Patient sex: M
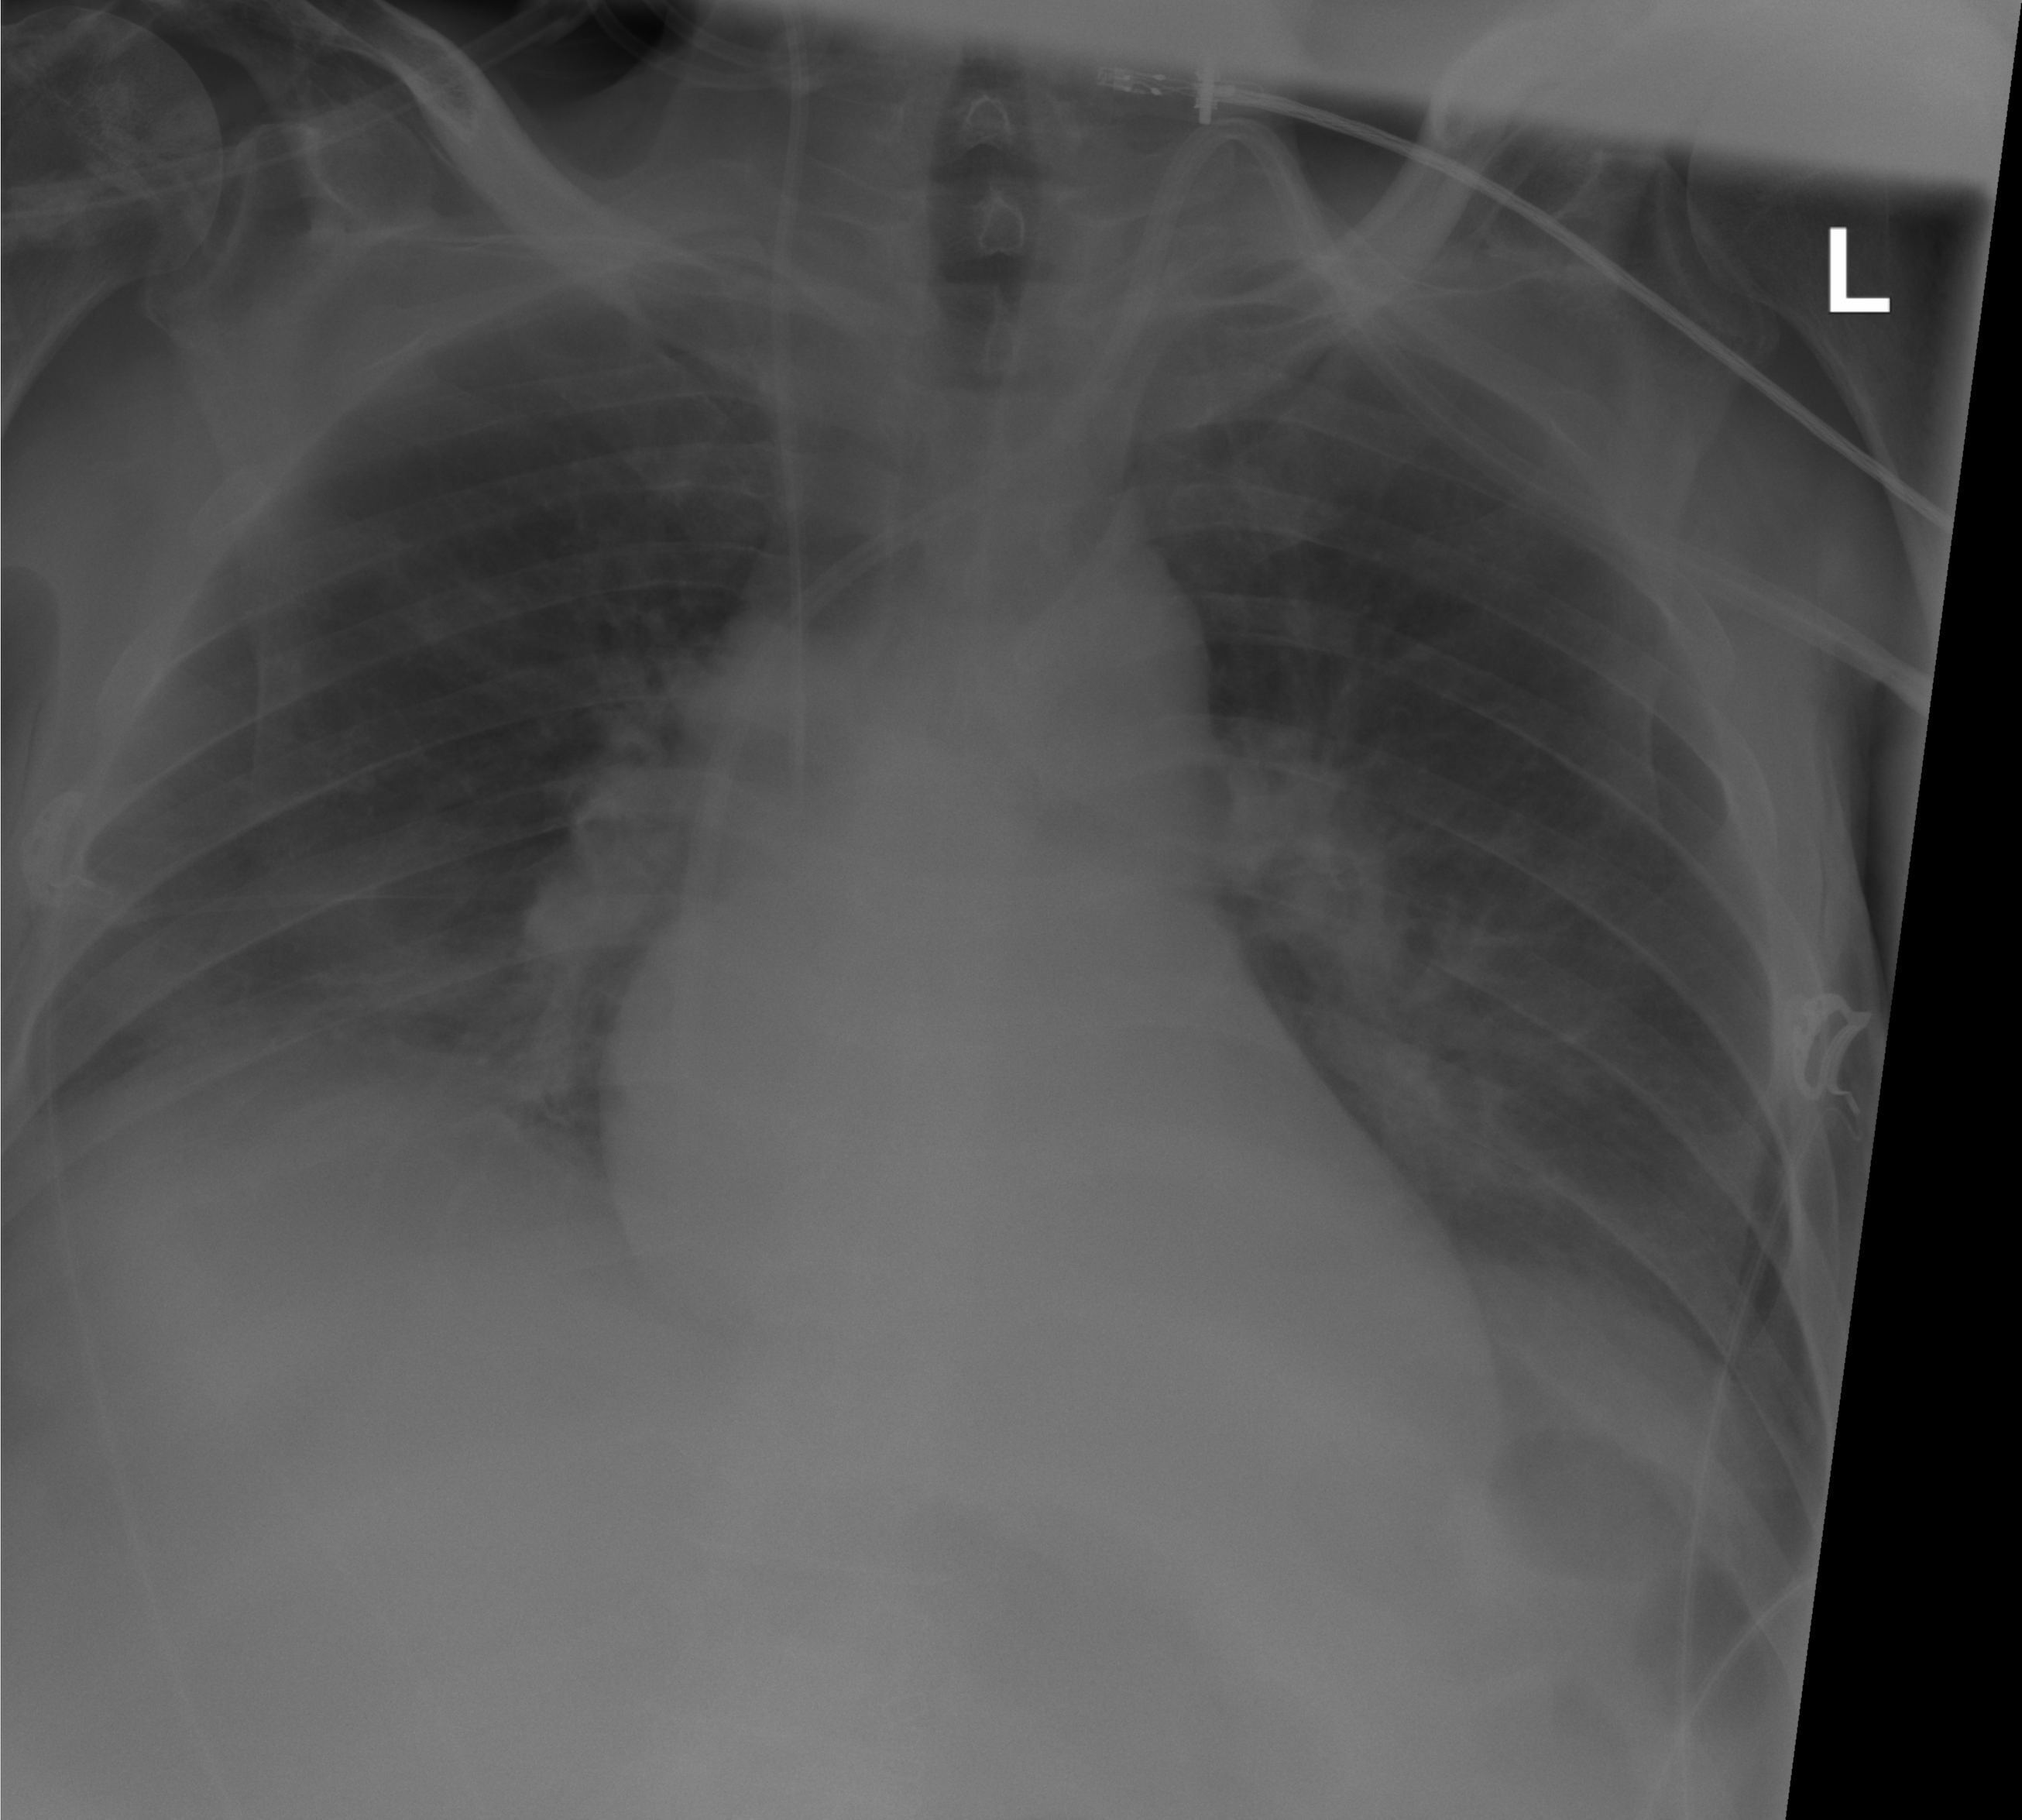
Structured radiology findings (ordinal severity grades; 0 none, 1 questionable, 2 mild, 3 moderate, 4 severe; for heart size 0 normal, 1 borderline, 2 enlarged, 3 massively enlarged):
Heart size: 0
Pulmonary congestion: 0
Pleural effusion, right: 0
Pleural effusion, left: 0
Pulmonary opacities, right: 0
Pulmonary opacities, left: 2
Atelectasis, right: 0
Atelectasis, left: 0